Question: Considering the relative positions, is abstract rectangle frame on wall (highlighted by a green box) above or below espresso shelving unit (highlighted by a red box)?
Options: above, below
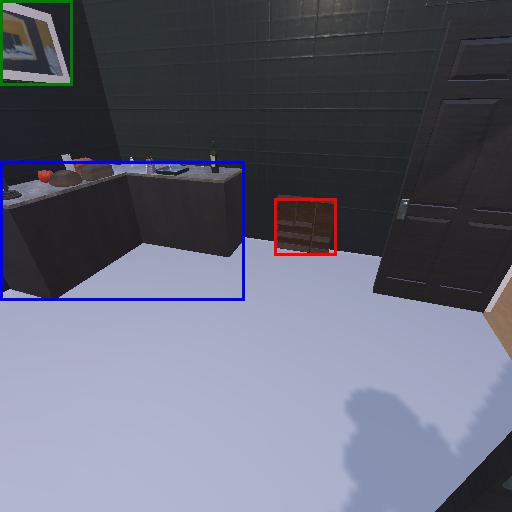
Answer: above